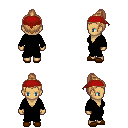
a pixel art fantasy rpg character, female body template, human, tanned skin, black robe, white pants, light blonde short topknot hairstyle, red bandana, brown slippers, four views (front, back, left, right), 2x2 character sprite sheet, small pixel art, hard edges, no anti-aliasing